Question: I have the following MySQL query which works perfectly but runs incredibly slowly at times.
'''
SELECT s.ID AS 'Student_ID' , IFNULL( COUNT( f.ID ) , 0 ) AS 'Flags' , IFNULL( COUNT( i.ID ) , 0 ) AS 'Interventions'
FROM 'frog_shared'.'student' s
LEFT JOIN 'frog_flags'.'flags' f ON s.ID = f.'Student_ID'
LEFT JOIN 'frog_flags'.'interventions' i ON s.ID = i.'Student_ID'
WHERE s.ID
IN ( 132336 )
GROUP BY s.ID
ORDER BY s.Surname ASC , s.Firstname DESC
'''
Basically, given a list of Student IDs, I want my system to return the number of 'Flags' that they've received and the number of 'Interventions'.
However, when there's a list of ~30 students, the query is taking nearly a second to run.
The outcome of the query when 'EXPLAIN'ed is as follows:

I have indexes on 'student.id' and 'flags.Student_ID', so I don't think that's the problem.
How else can I optimise my query?
'SHOW CREATE'
'''
CREATE TABLE 'interventions' (
'ID' int(10) NOT NULL auto_increment,
'Visible' int(1) NOT NULL,
'Student_ID' int(6) NOT NULL COMMENT 'FK frog_shared.student',
'Staff_ID' int(6) NOT NULL COMMENT 'FK frog_shared.staff',
'Datetime' datetime NOT NULL,
'Category_ID' int(3) NOT NULL COMMENT 'FK intervention_categories',
'Generation_Type' varchar(1) NOT NULL COMMENT '[A]utomated or [M]anual',
'Reason' text NOT NULL,
'Status' varchar(1) NOT NULL COMMENT '[O]pen, In [P]rogress, [C]losed',
PRIMARY KEY ('ID')
) ENGINE=InnoDB AUTO_INCREMENT=9 DEFAULT CHARSET=latin1
CREATE TABLE 'flags' (
'ID' int(10) NOT NULL auto_increment,
'Student_ID' int(6) NOT NULL COMMENT 'FK frog_shared.student',
'Staff_ID' int(6) NOT NULL COMMENT 'FK frog_shared.staff',
'Datetime' datetime NOT NULL,
'Period_ID' int(2) NOT NULL COMMENT 'FK frog_shared.periods',
'Location_ID' int(3) NOT NULL COMMENT 'FK frog_shared.locations',
'Category_ID' int(2) NOT NULL COMMENT 'FK flag_categories',
'Alert_ID' int(11) default NULL COMMENT 'FK frog_alerts.alerts',
'Action_Taken_Category_ID' int(1) default NULL COMMENT 'FK frog_flags.categories FA',
'Action_Taken_Status' varchar(1) default NULL COMMENT '[P]ending or [C]omplete',
'Details' text NOT NULL,
PRIMARY KEY ('ID'),
KEY 'Student_ID' ('Student_ID'),
KEY 'Staff_ID' ('Staff_ID'),
KEY 'Datetime' ('Datetime')
) ENGINE=InnoDB AUTO_INCREMENT=3669 DEFAULT CHARSET=latin1
CREATE TABLE 'student' (
'id' varchar(20) default NULL,
'UPN' varchar(25) NOT NULL,
'Firstname' varchar(50) NOT NULL,
'Surname' varchar(50) NOT NULL,
'Year_Group' int(2) NOT NULL,
'Tutor_Group' varchar(15) NOT NULL,
'SEN_Status' varchar(1) default NULL,
'Flags' varchar(10) default NULL,
PRIMARY KEY ('UPN'),
KEY 'id' ('id'),
KEY 'Year_Group' ('Year_Group')
) ENGINE=InnoDB DEFAULT CHARSET=latin1
'''
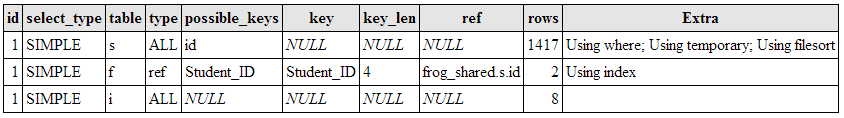
Answer: I would suggest getting rid of the GROUP BY and JOINs, as they don't seem necessary to obtain the result you want.
'''
SELECT
s.ID AS 'Student_ID' ,
(
SELECT COUNT(*) FROM 'frog_flags'.'flags' f
WHERE s.ID = f.'Student_ID'
) AS 'Flags' ,
(
SELECT COUNT(*) FROM 'frog_flags'.'interventions' i
WHERE s.ID = i.'Student_ID'
) AS 'Interventions'
FROM 'frog_shared'.'student' s
WHERE s.ID
IN ( 132336 )
ORDER BY s.Surname ASC , s.Firstname DESC
'''
Make sure to an index on 'interventions.Student_ID' and you should be good to go when you get some data in that table.
Let me know if there are any problems with this refactoring.